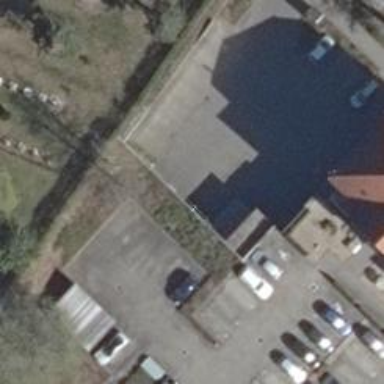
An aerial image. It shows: Parking entrance.